Field crop: maize
Growth stage: 1
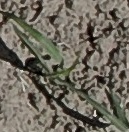
Species: sorghum